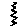
Label: zigzag